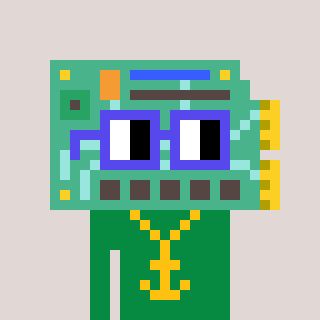
a pixel art character with square blue glasses, a chipboard-shaped head and a green-colored body on a warm background